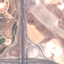
Label: Highway